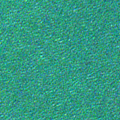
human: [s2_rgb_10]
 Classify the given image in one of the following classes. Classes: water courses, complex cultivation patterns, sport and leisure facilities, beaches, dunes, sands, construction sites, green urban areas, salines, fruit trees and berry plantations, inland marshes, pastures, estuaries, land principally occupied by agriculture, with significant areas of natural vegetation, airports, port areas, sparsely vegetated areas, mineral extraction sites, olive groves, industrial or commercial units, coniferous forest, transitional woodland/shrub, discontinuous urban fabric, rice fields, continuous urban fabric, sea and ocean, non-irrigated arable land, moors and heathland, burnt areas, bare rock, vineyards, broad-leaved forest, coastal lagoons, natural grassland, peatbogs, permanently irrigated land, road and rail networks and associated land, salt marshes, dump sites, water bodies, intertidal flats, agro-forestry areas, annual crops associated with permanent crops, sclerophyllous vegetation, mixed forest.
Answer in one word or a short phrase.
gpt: sea and ocean